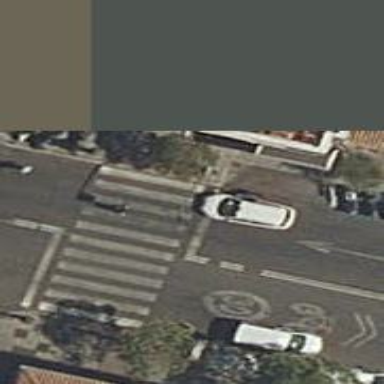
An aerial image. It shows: Road with traffic signals at crossing.